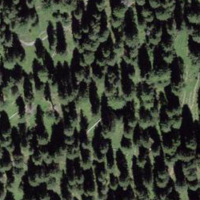
EUNIS habitat code: 43
Species observed at this site:
Moneses uniflora